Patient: sex M, age 48
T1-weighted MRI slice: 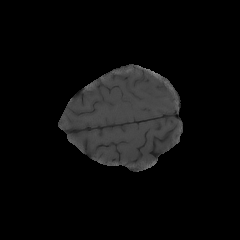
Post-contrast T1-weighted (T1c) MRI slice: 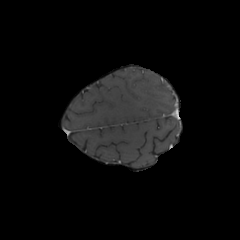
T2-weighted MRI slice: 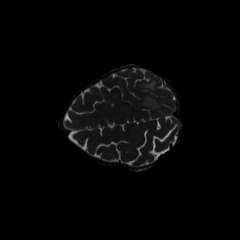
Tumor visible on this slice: yes
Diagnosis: Glioblastoma, IDH-wildtype
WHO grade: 4